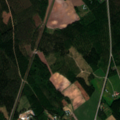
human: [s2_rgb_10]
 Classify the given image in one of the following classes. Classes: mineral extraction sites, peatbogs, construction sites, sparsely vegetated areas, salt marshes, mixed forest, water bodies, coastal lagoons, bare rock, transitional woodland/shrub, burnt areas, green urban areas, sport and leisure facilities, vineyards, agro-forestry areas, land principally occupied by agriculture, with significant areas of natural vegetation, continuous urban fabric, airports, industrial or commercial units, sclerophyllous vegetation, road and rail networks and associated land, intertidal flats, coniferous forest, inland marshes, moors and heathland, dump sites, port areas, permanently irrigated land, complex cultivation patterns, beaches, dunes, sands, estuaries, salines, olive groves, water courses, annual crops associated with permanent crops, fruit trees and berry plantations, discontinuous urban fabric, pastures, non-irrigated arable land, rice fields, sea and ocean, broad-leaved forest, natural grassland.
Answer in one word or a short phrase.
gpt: discontinuous urban fabric, non-irrigated arable land, broad-leaved forest, coniferous forest, mixed forest